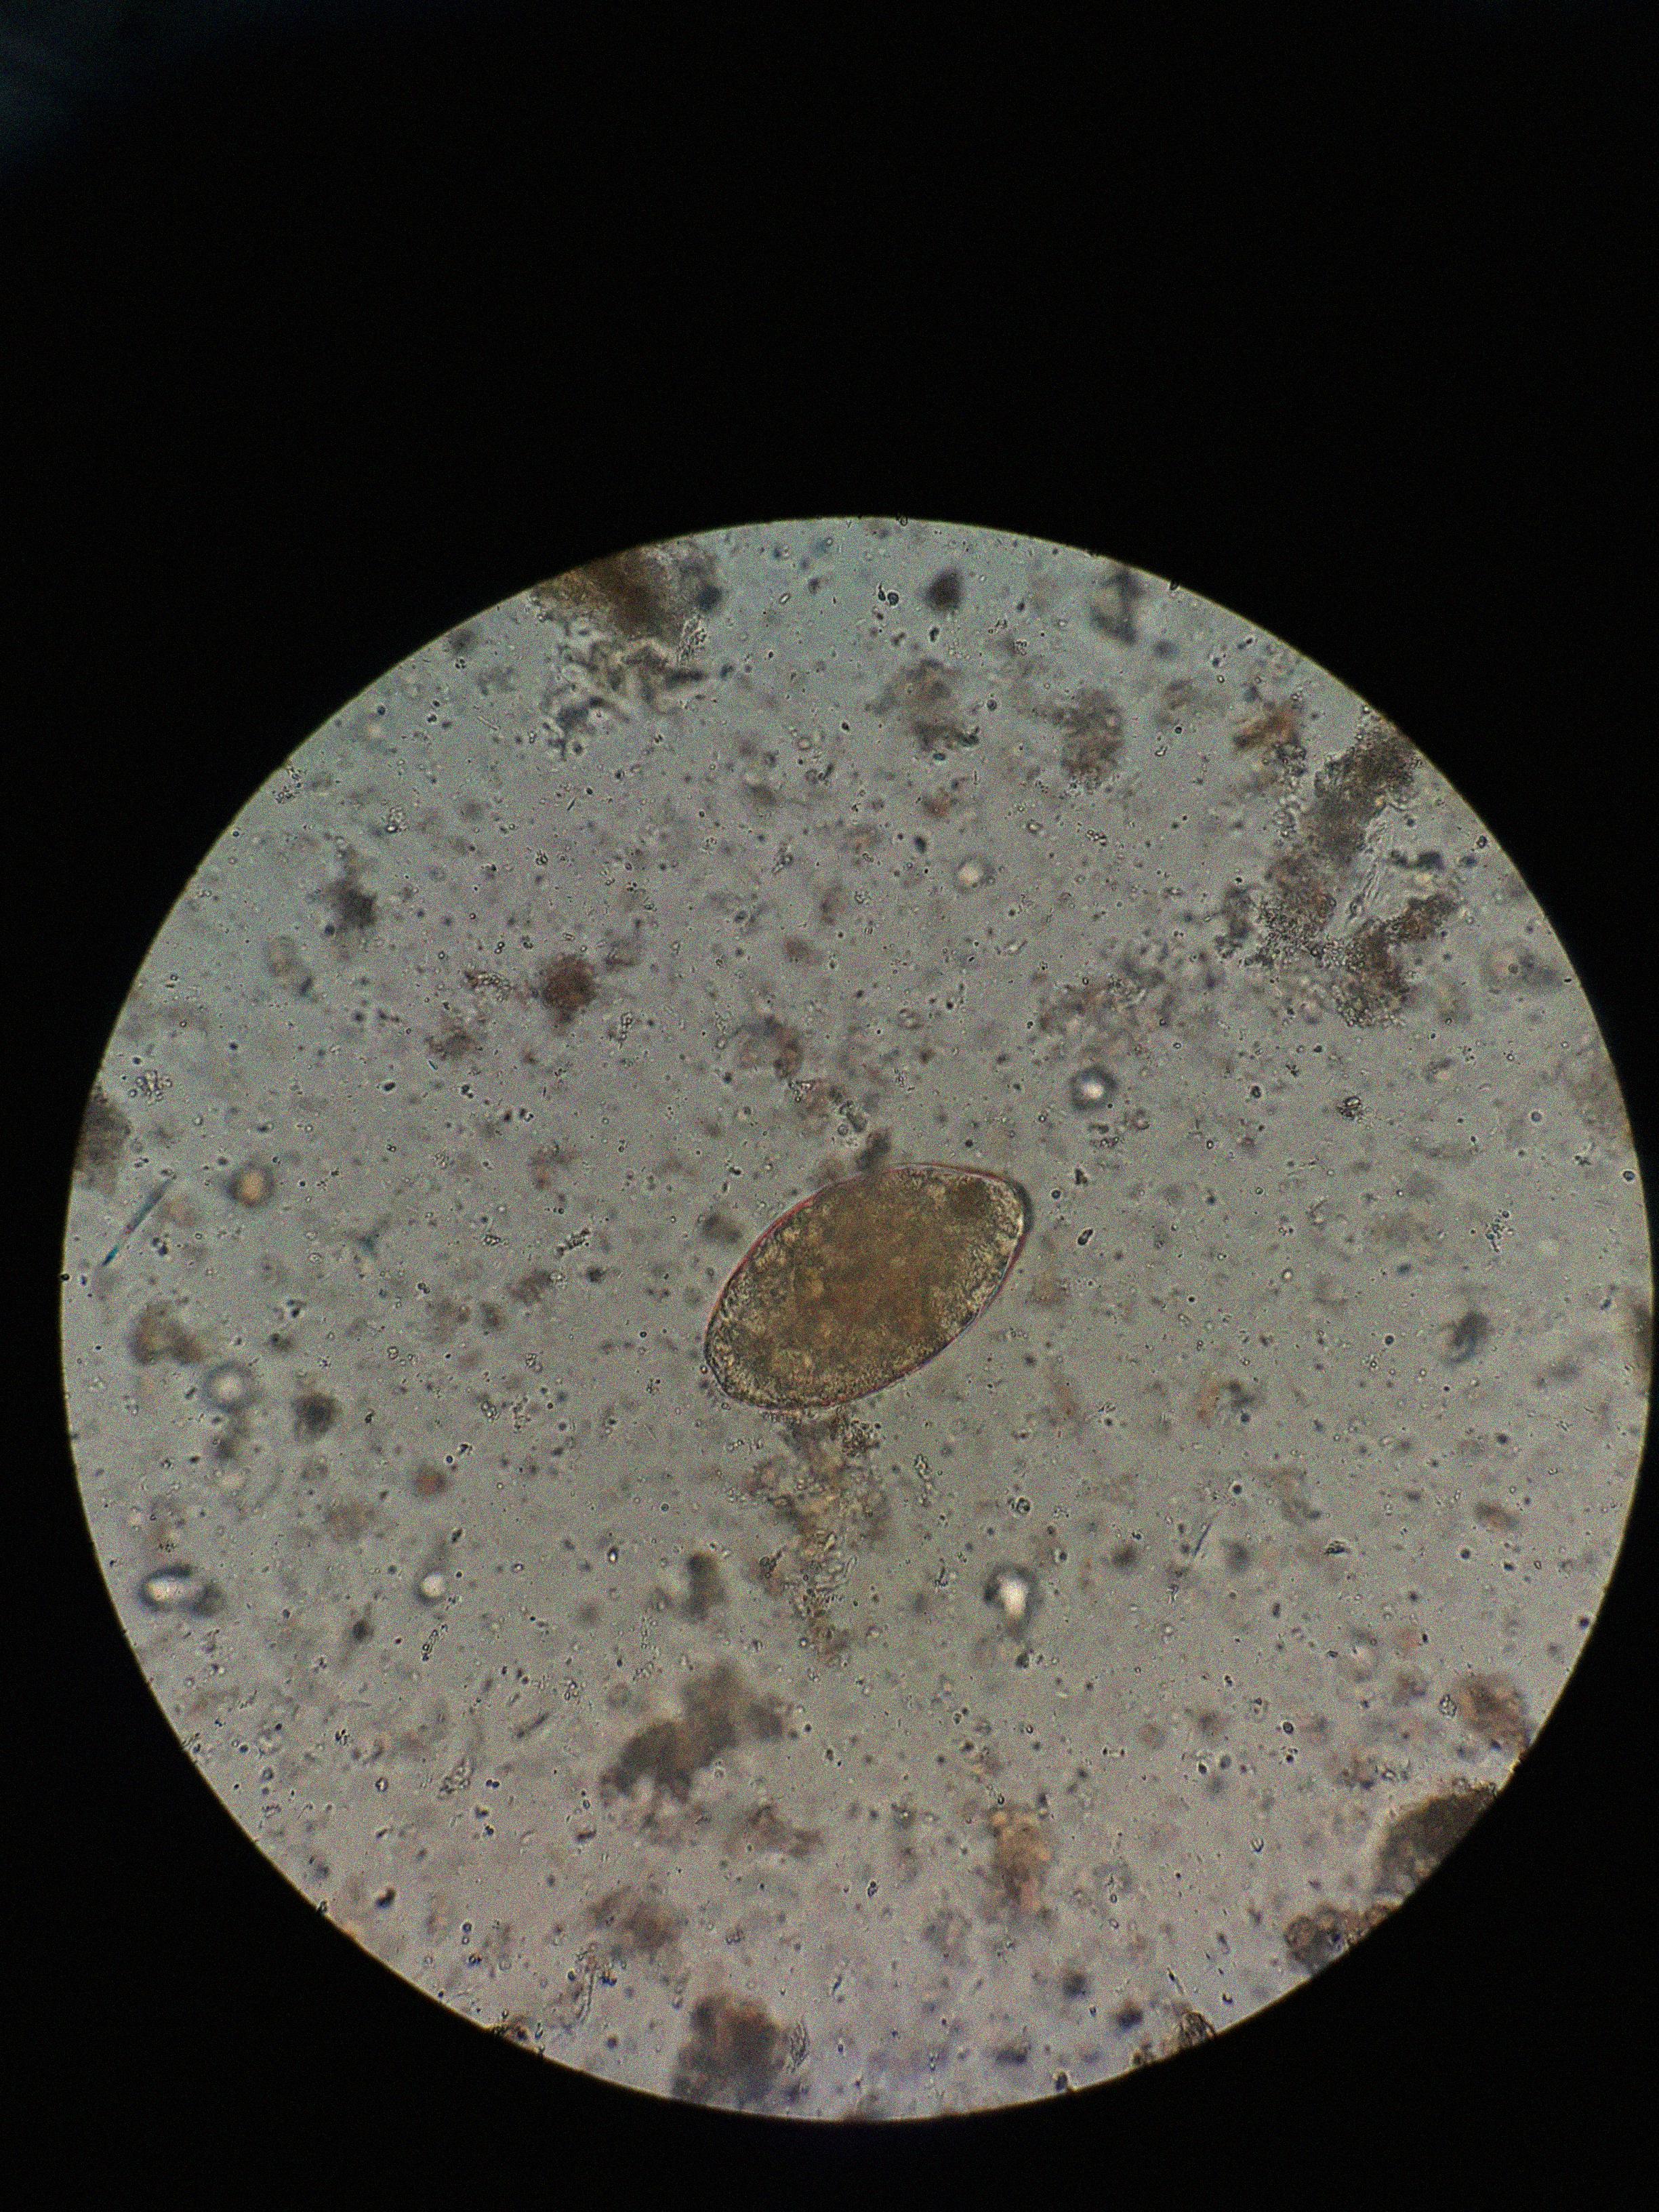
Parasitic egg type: Fasciolopsis buski